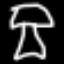
Label: mushroom